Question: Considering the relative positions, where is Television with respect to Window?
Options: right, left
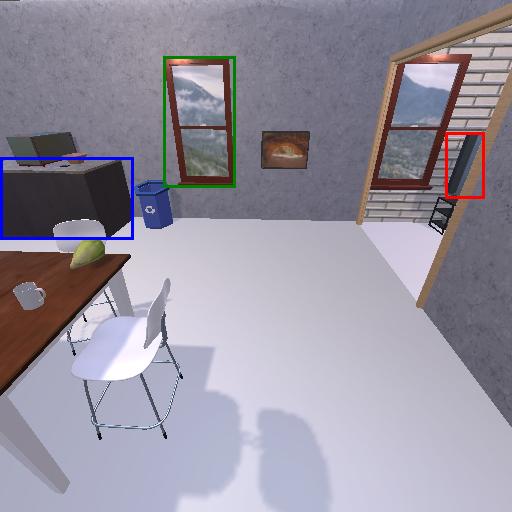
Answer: right